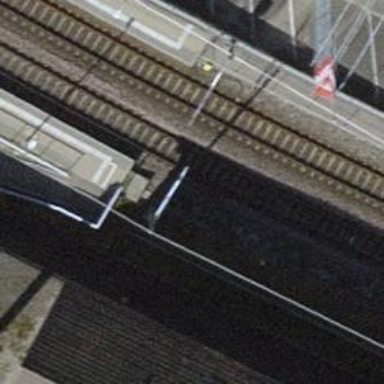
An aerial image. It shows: Milestone along the railway track with catenary mast.